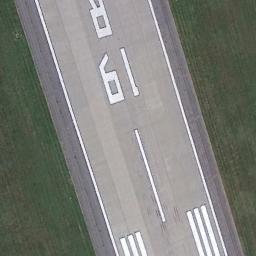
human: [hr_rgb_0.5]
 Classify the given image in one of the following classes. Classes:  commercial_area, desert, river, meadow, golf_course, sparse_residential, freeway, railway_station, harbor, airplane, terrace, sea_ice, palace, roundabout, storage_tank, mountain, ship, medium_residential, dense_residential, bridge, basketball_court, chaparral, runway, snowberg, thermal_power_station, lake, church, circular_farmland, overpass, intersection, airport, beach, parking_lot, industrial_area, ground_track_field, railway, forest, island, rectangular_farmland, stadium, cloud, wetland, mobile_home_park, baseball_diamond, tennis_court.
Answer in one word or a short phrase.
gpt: runway